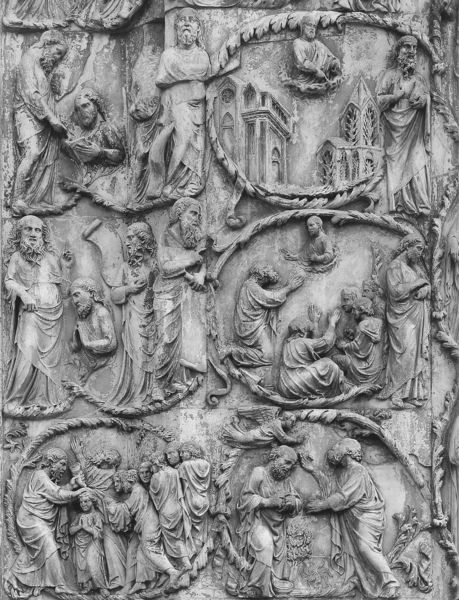
Titel: Orvieto, Dom, Fassadenschmuck
Künstler: Lorenzo Maitani
Standort: Orvieto, Dom (EU - I - Umbrien)
Schlagwörter: gott, mann, umhang, menschen, sitzen, stadt, grau, männer, tür, gebäude, bart, bärte, wand, kleidung, rahmen, schale, stehen, stein, kirche, gewand, rund, turm, engel, ranken, relief, figuren, verzierung, buch, glaube, religion, schweben, geben, schwarzweiß, knien, beten, gebet, ranke, girlanden, pergament, christus, jesus, götter, sage, segnen, segnung, schriftrolle, heilig, taufe, reliefs, gabe, szenen, dreckig, taufen